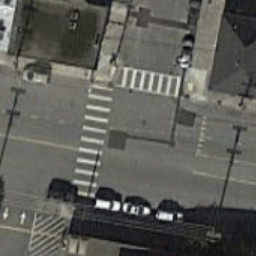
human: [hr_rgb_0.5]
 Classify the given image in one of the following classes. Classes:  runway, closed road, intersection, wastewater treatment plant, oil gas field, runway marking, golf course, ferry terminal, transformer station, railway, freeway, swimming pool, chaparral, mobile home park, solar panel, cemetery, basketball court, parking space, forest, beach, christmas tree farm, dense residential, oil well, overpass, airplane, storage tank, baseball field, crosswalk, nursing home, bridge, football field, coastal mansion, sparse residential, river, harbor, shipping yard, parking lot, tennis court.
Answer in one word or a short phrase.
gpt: crosswalk